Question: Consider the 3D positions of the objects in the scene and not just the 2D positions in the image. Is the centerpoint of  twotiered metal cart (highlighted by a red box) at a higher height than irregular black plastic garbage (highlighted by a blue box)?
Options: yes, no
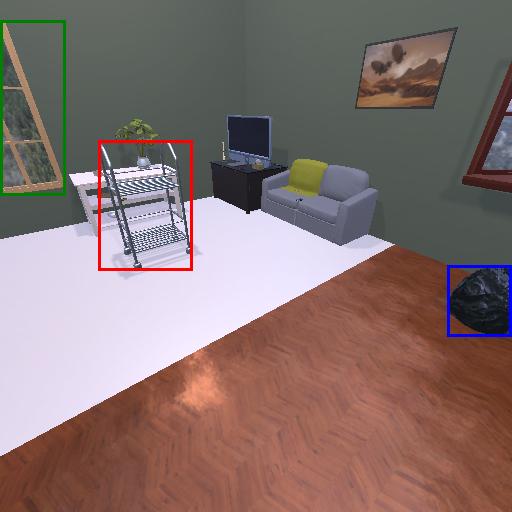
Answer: yes